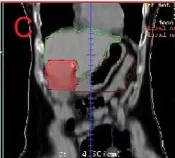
Dose-planning of radiotherapy. Sagittal planes on pretreatment planning computed tomography.
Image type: radiology (ct)